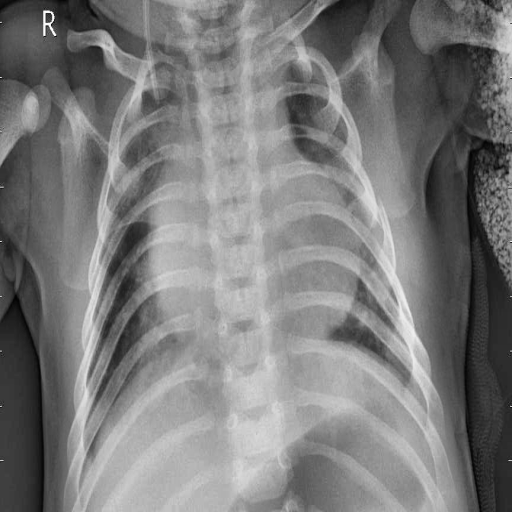
Finding: PNEUMONIA